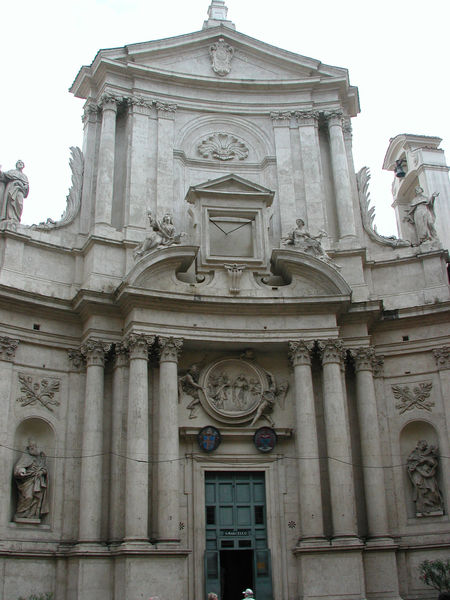
Titel: Rom, S. Marcello al Corso
Künstler: Carlo Fontana
Standort: Rom, S. Marcello al Corso (EU - I - Latium)
Schlagwörter: blätter, himmel, laub, mann, weiß, menschen, fenster, glas, marmor, säule, säulen, gebäude, ornament, barock, mensch, sockel, stein, spiegel, zweige, kirche, figur, pflanze, front, renaissance, rokoko, rund, turm, engel, skulptur, statue, relief, schrift, giebel, türe, figuren, verzierung, stuck, palmwedel, tor, foto, eingang, gewölbe, medaillon, rom, dreiecksgiebel, portal, wappen, skulpturen, glocke, statuen, rosette, ionisch, fresken, fresko, bauwerk, gewölbt, nischen, architekur, touristen, gebrochen, r´´´´turm, engel4figuren